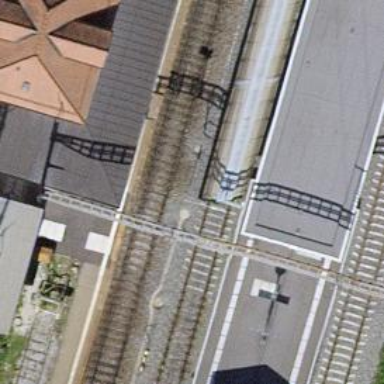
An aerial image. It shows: Stop position for public transport at railway stop.